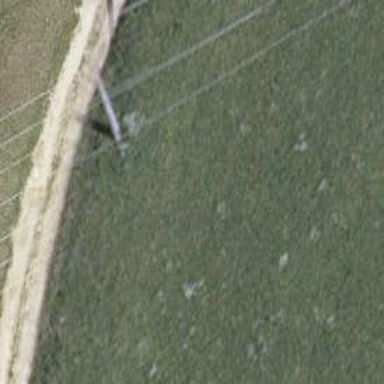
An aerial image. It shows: Power tower.